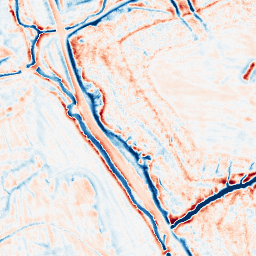
Category: edge_preserving
Decomposition family: bilateral
Decomposition parameters: d: 15
sigma_color: 75
sigma_space: 25
Upsampling method: quartic
Upsampling parameters: scale: 8
Upsampling scale: 8